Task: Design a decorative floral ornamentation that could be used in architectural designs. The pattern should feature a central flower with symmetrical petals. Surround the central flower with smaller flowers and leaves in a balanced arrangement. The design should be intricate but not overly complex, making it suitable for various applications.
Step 1431:
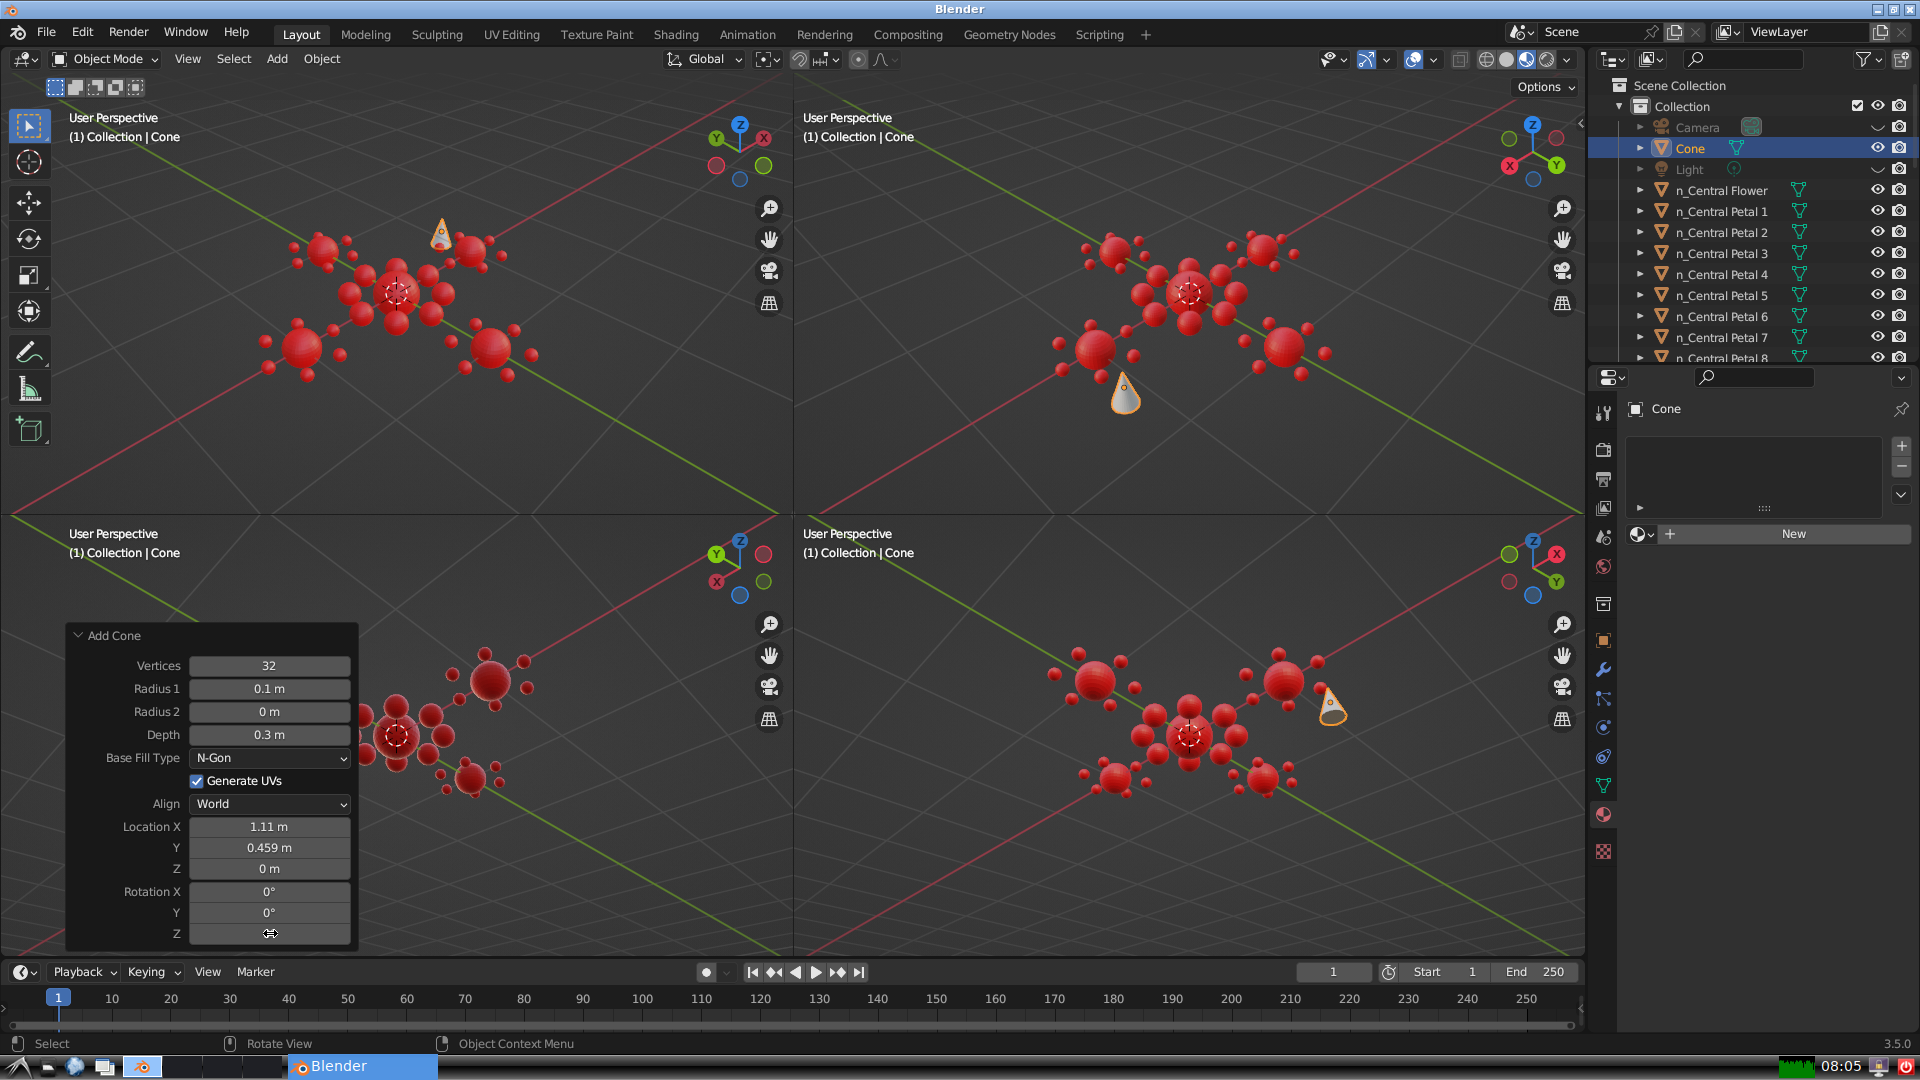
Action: click: no